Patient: sex F, age 26
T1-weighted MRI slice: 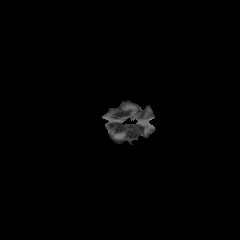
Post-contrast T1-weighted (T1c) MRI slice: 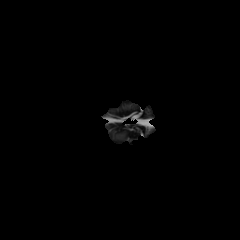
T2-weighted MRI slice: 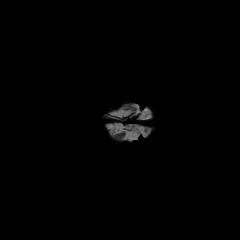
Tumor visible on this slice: no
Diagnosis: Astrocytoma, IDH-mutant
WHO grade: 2